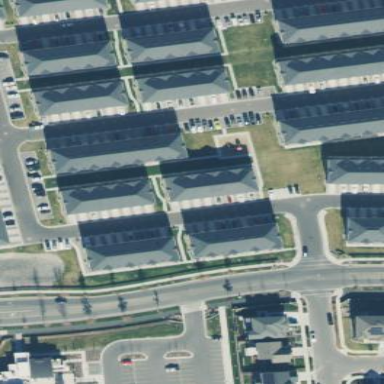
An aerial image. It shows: Residential area consisting of condominiums.